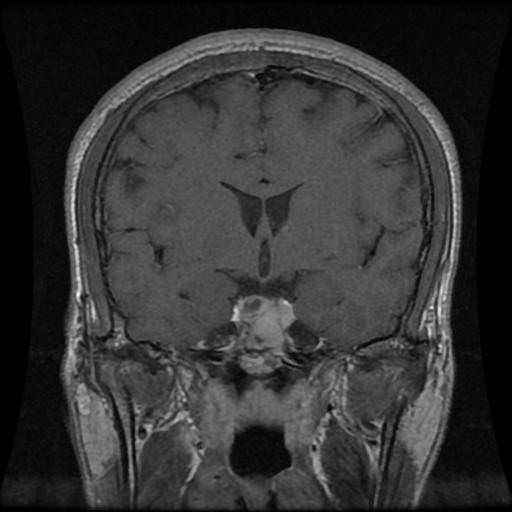
Label: pituitary